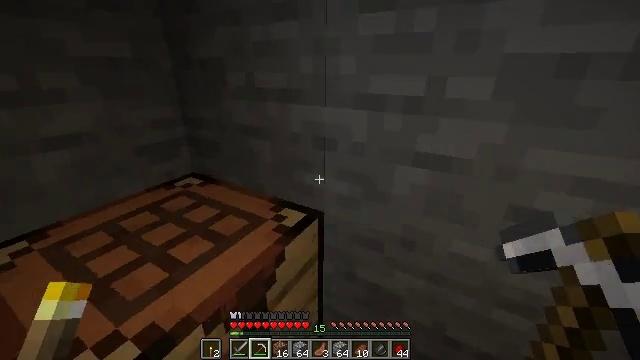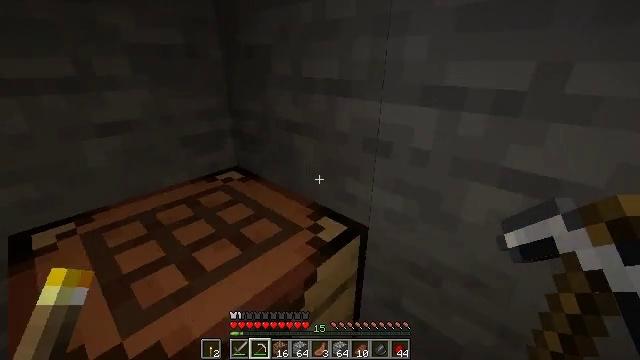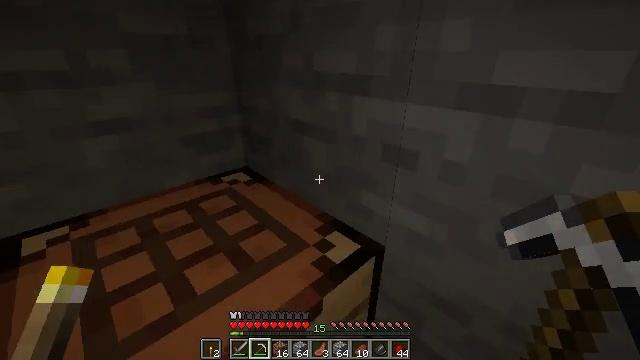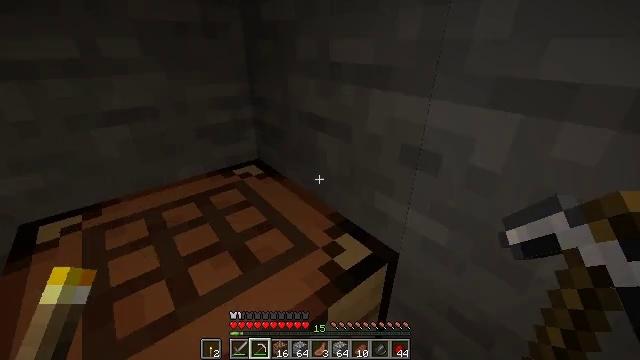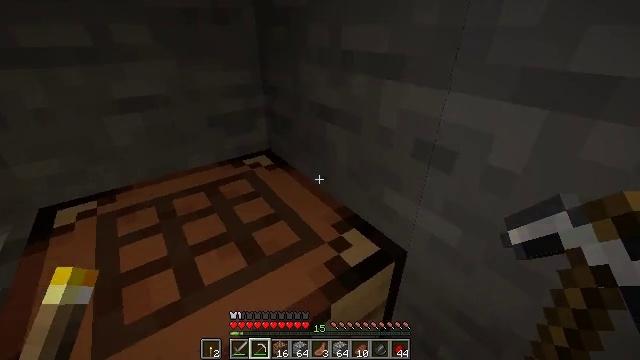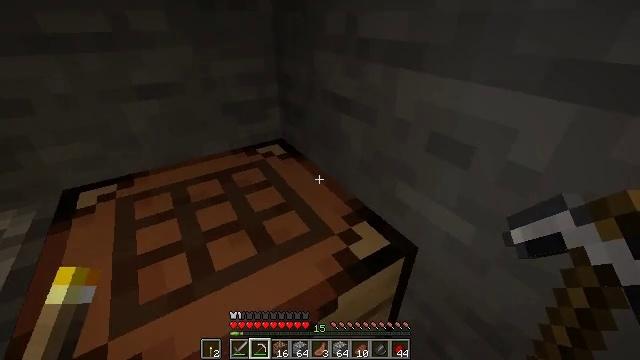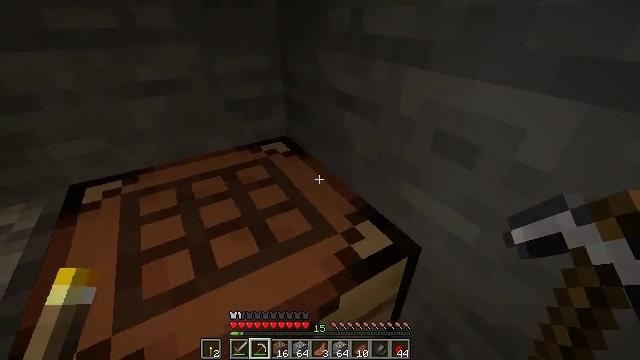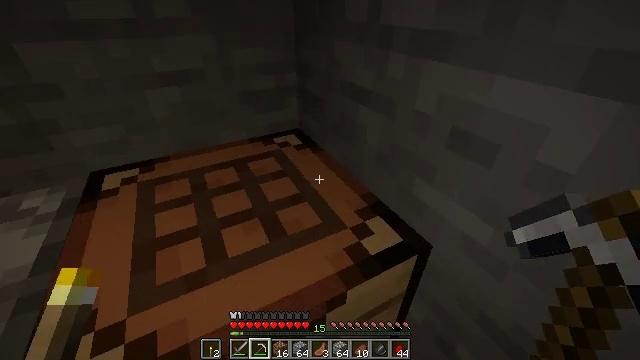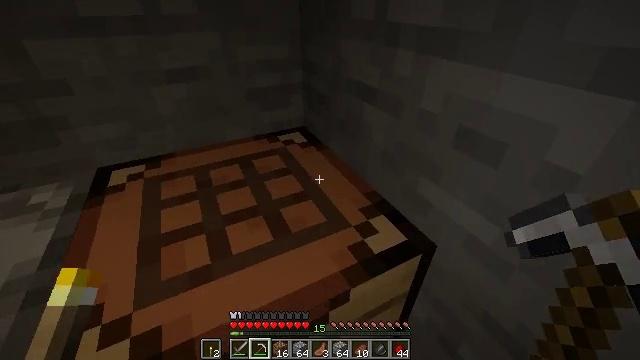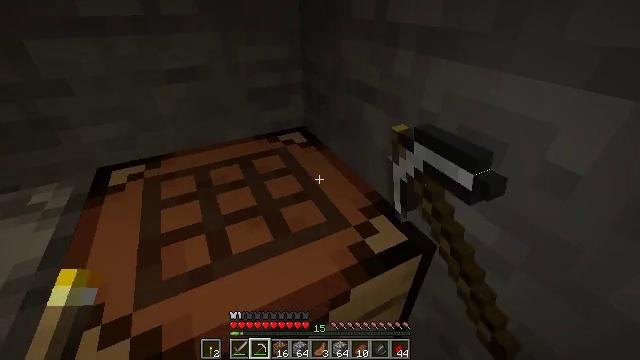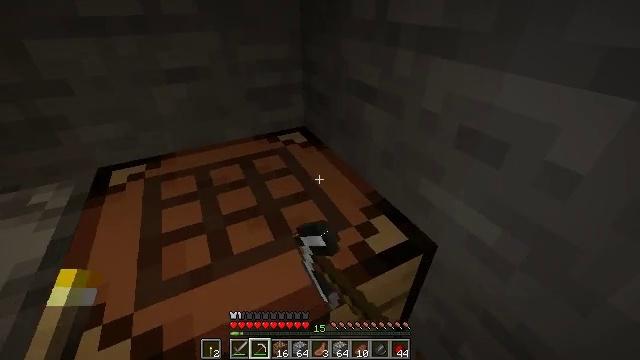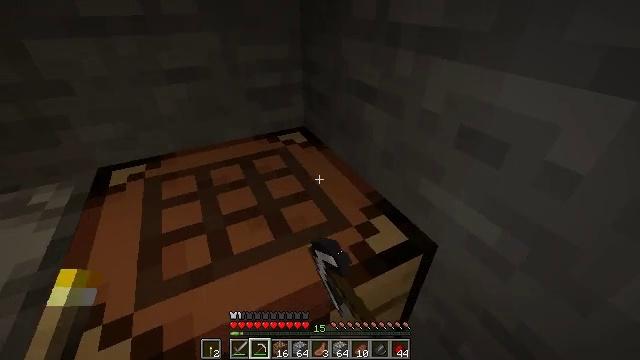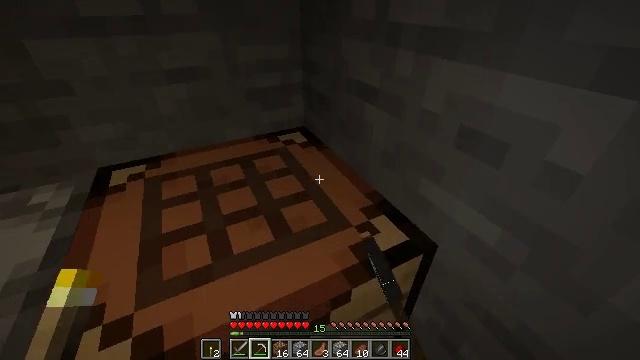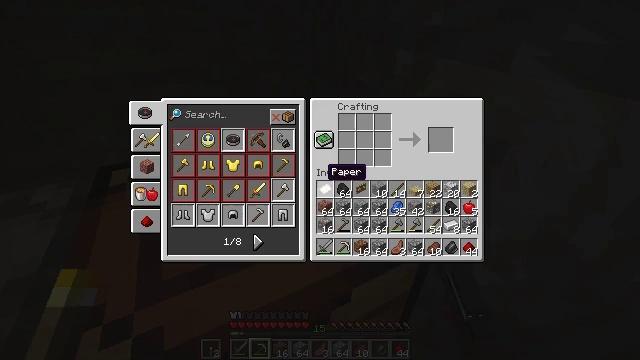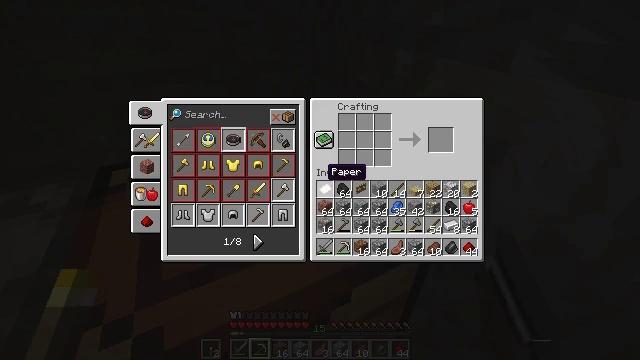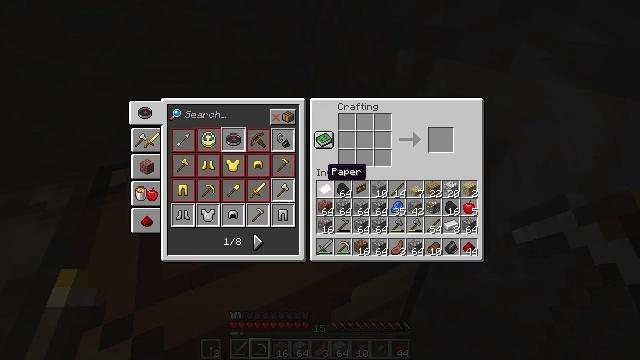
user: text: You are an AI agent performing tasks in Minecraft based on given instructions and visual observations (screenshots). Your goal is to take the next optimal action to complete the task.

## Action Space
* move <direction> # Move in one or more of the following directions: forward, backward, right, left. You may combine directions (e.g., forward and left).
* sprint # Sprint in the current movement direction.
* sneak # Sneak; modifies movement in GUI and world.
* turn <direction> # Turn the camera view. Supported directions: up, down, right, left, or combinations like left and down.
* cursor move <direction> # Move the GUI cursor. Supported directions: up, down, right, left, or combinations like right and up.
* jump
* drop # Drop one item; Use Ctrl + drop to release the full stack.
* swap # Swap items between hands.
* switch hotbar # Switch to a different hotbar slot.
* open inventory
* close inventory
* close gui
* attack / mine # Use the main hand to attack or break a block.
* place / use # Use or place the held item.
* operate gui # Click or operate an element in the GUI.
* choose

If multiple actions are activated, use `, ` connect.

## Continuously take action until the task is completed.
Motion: motion action
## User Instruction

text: Use a crafting table to make cobblestone stairs.
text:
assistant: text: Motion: move forward, turn left and down
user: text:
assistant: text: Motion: turn left and down
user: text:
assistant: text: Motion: turn left and down
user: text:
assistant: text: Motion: turn left and down
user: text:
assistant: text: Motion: turn left and down
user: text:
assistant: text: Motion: turn left
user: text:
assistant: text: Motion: turn left and down
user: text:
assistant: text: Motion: turn left, use / place
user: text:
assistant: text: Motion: use / place
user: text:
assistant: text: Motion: use / place
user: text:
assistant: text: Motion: no_op
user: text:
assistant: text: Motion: no_op
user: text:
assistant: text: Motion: open gui
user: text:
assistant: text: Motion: no_op
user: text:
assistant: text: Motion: no_op
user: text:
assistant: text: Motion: no_op
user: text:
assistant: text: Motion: no_op
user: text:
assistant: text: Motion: no_op
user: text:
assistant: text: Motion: no_op
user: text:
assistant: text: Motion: cursor move right
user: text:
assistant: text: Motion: cursor move right and down
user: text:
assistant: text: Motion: no_op
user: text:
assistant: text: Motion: no_op
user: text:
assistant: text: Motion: no_op
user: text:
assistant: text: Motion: no_op
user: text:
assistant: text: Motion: no_op
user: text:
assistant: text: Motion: no_op
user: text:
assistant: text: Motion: cursor move down
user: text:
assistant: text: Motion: no_op
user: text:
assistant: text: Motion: no_op